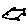
Label: fish